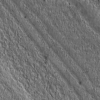
Label: not_dusty